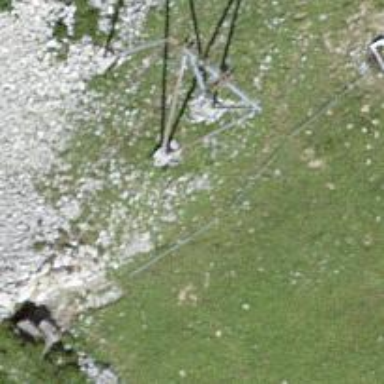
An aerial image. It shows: Pylon for aerialway.